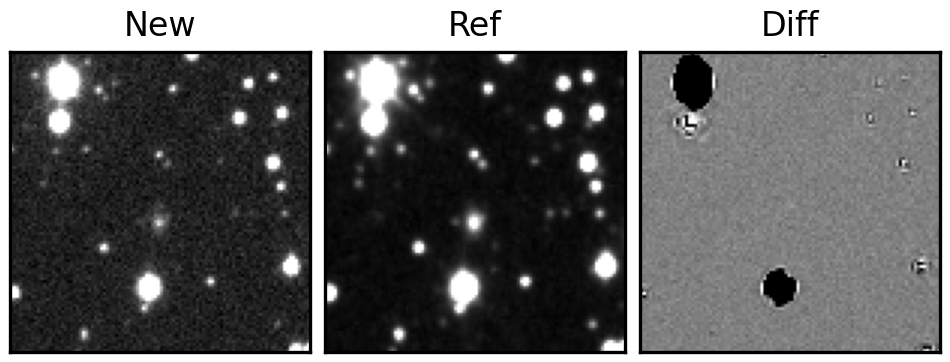
Label: real